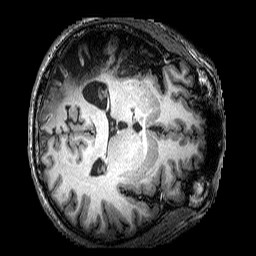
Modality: T1w
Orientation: axial
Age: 43
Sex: male
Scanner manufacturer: siemens
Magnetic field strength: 3 T
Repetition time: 2.25 s
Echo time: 0.00452 s